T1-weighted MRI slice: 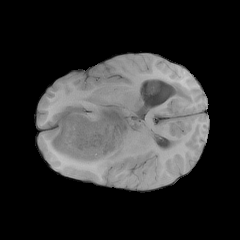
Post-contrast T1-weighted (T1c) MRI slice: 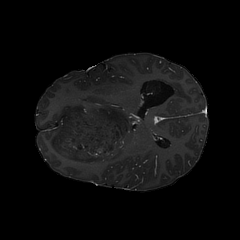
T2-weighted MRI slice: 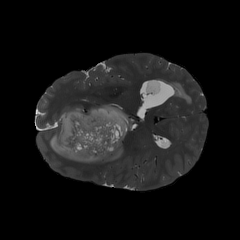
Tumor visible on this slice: yes